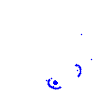
Particle: pion